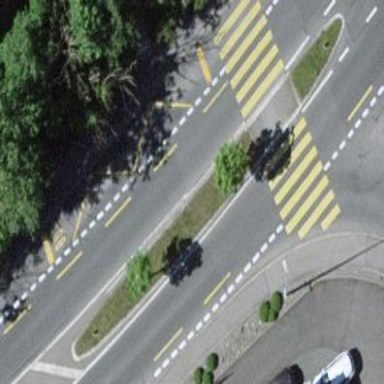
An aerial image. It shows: Traffic calming island.